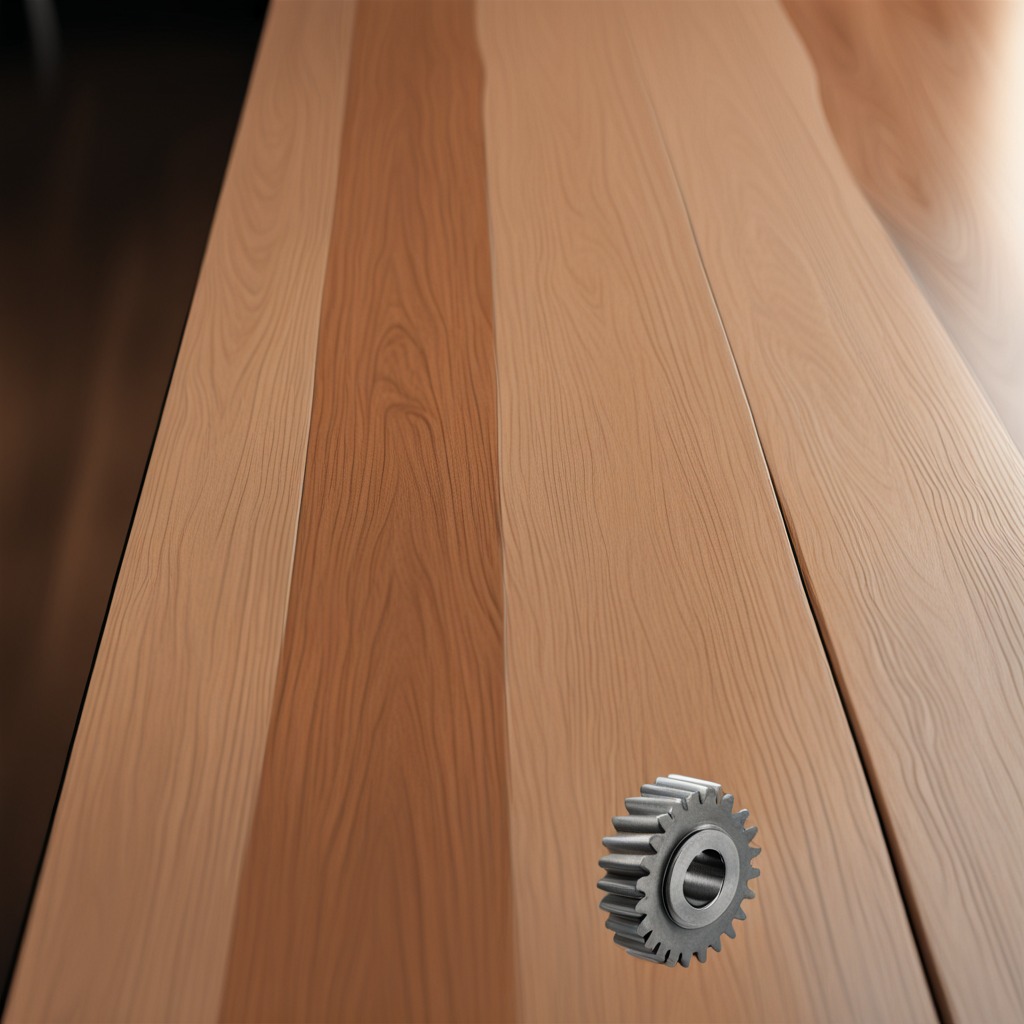
A steel gear with teeth is lying on a wooden table in a carpentry studio.